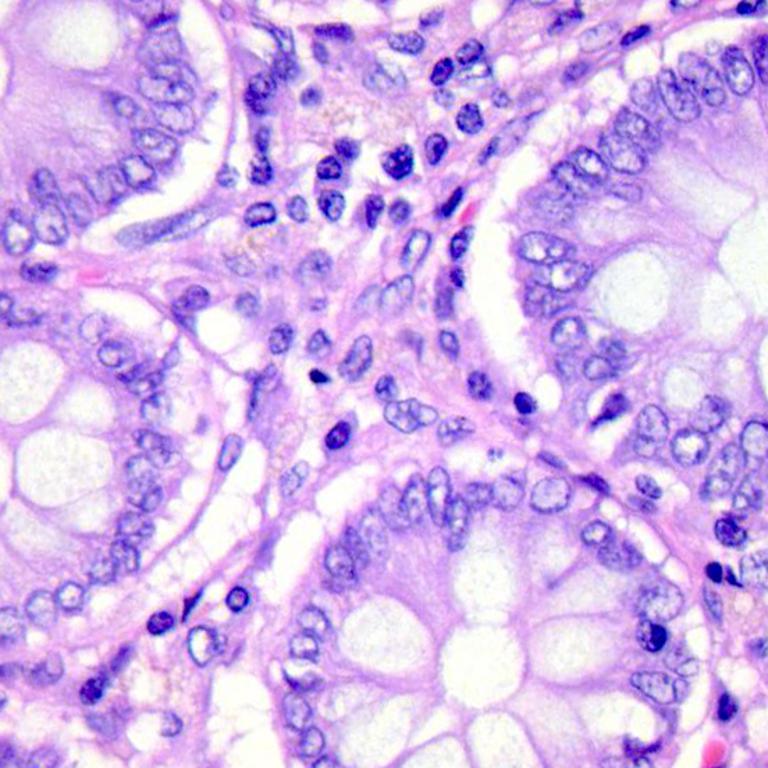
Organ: colon
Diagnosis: benign